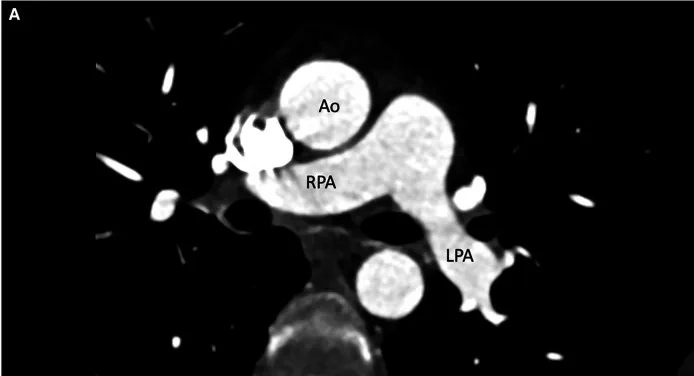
Computed tomography pulmonary angiogram (A) No large pulmonary emboli on CTPA.
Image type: radiology (ct)